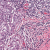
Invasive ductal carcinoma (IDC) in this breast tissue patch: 1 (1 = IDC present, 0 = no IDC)